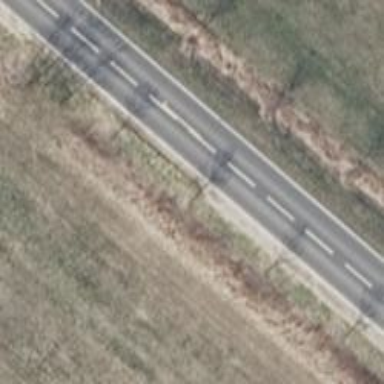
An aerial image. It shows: Secondary road with asphalt surface.